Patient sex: M
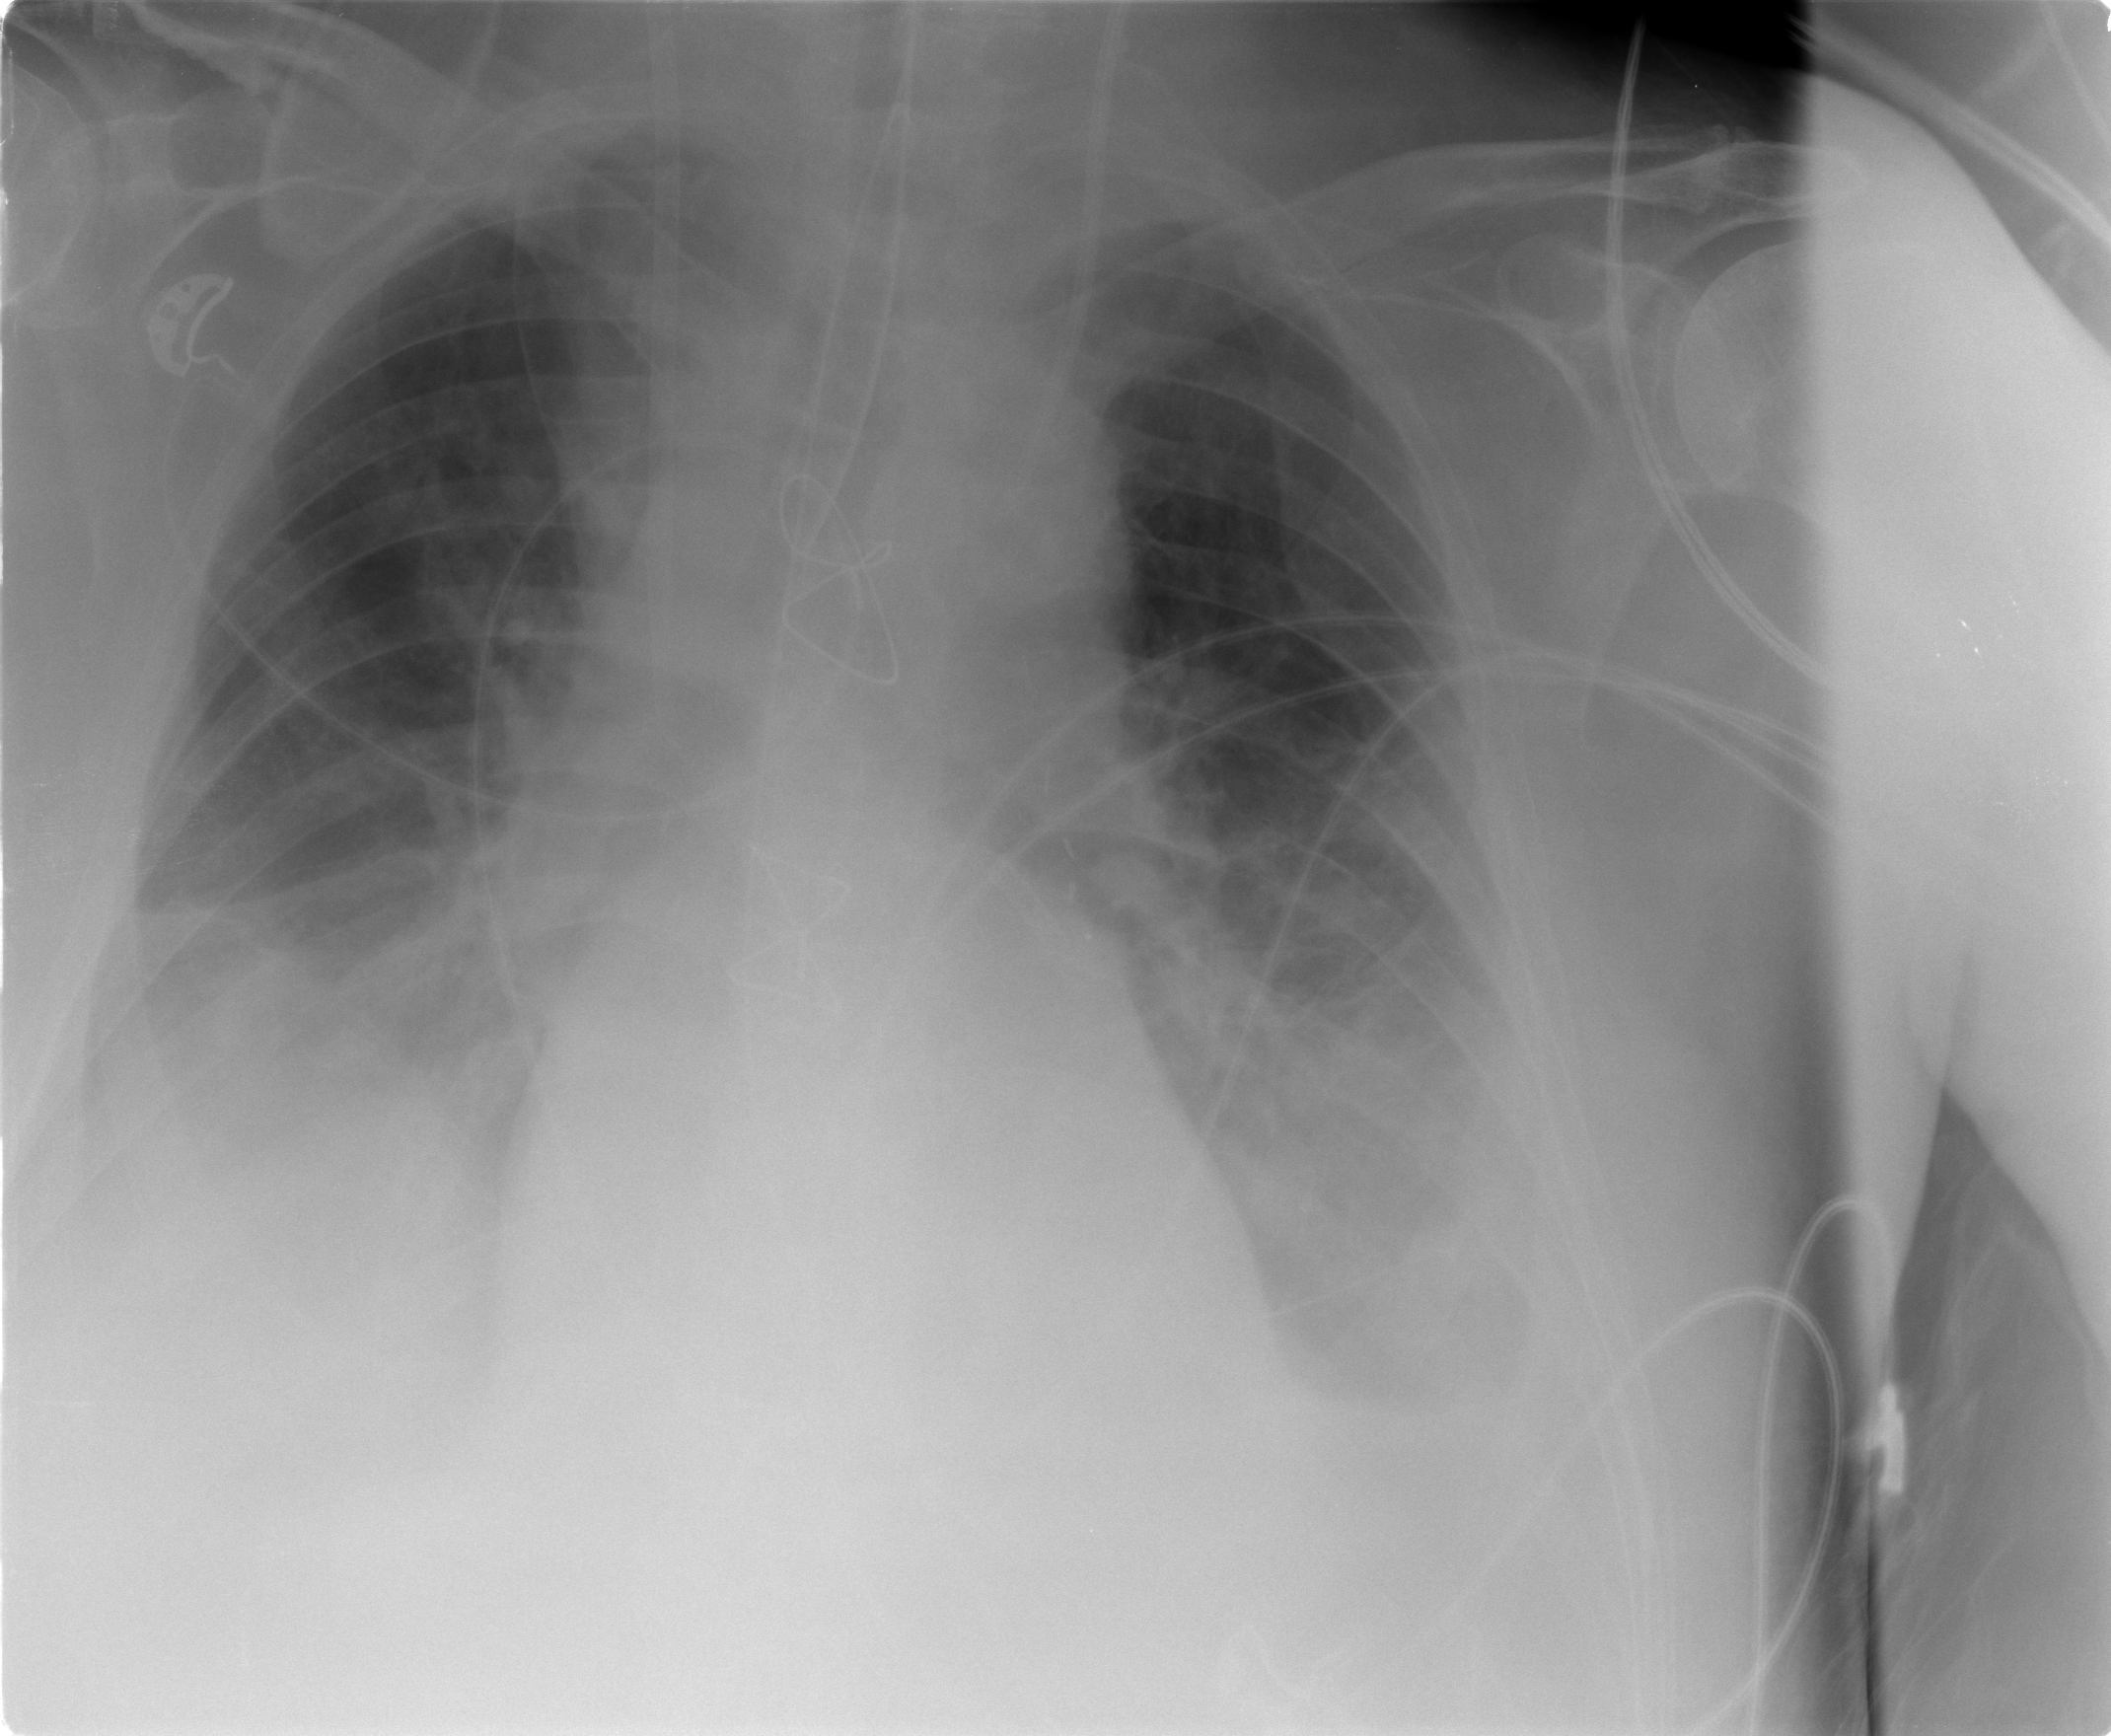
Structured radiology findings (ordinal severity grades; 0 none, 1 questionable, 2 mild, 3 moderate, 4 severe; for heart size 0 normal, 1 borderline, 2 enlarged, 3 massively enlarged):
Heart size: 0
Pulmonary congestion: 0
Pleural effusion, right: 2
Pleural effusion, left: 2
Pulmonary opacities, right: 0
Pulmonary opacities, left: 0
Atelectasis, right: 0
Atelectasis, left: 0